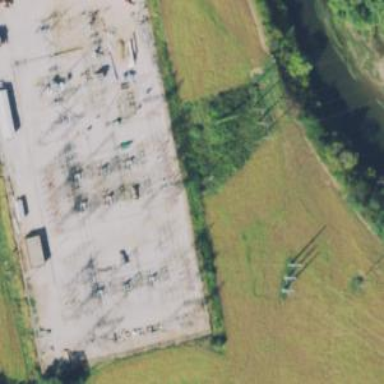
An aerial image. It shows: Switch used for power control.